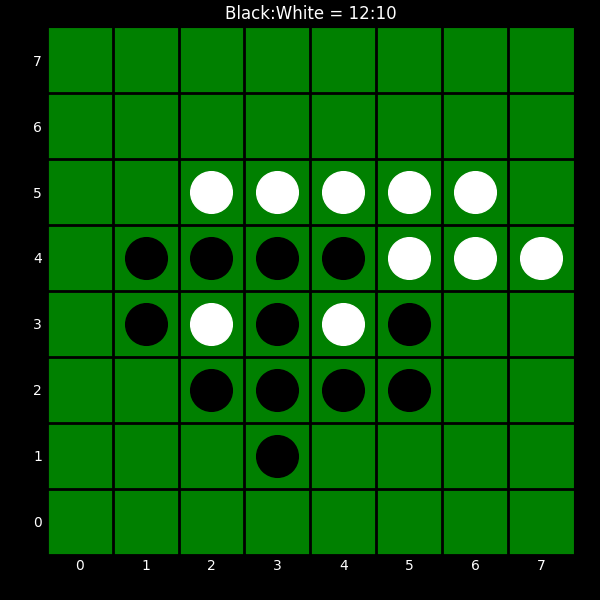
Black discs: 12
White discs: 10